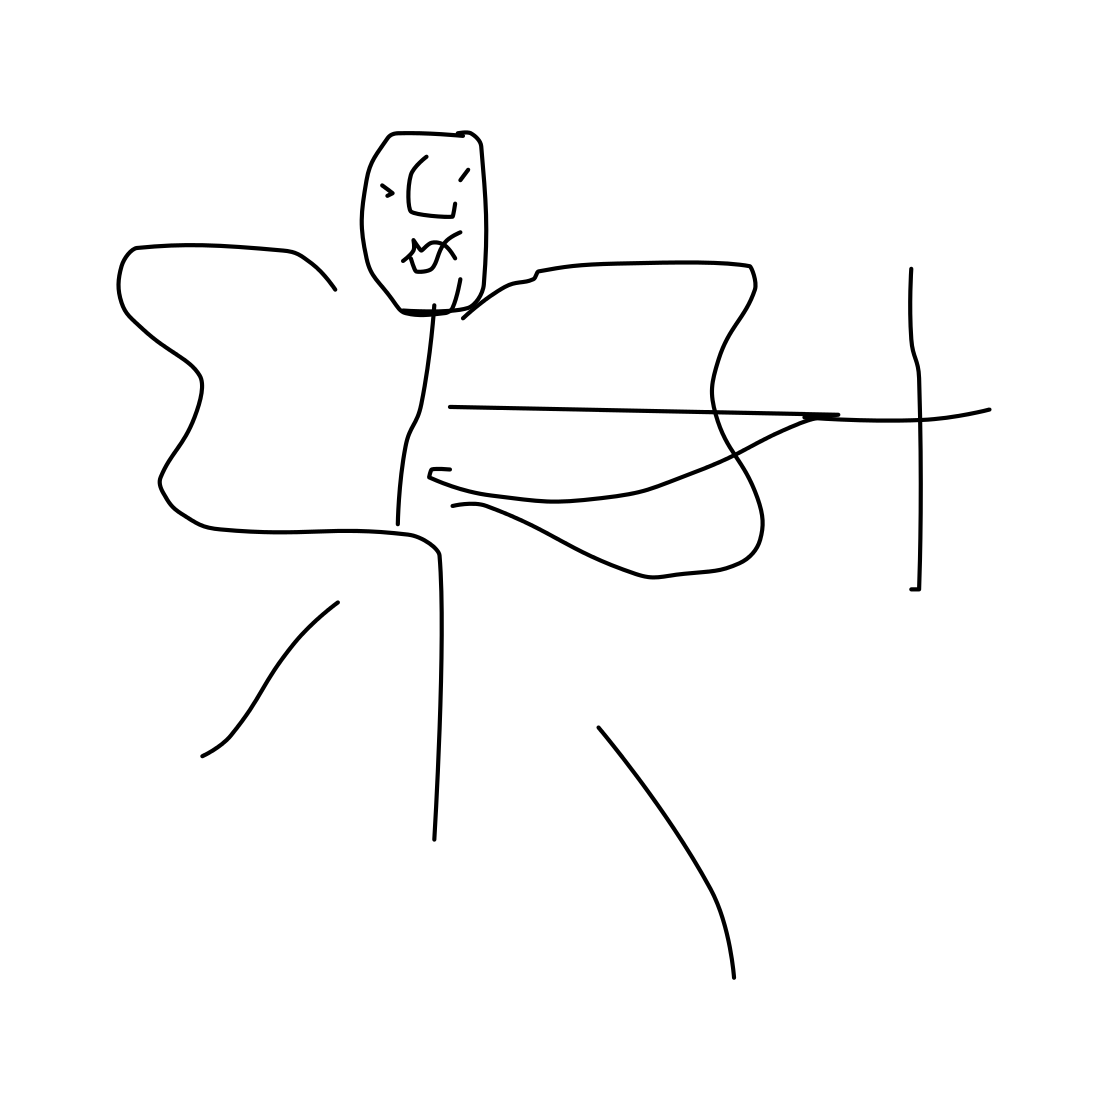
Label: angel